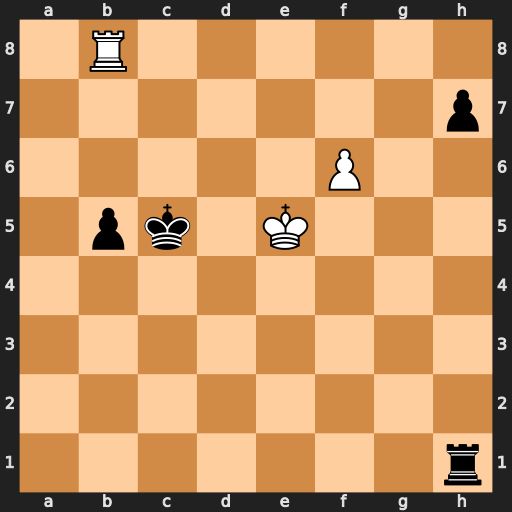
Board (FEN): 1R6/7p/5P2/1pk1K3/8/8/8/7r
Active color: w
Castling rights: -
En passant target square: -
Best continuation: Rc8+ Kb4 f7